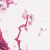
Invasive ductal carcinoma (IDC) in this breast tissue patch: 0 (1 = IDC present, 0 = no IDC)